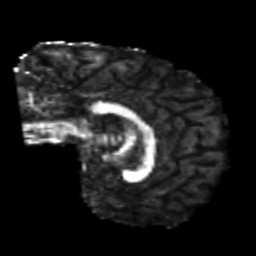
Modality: FA
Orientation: sagittal
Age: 21
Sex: male
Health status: healthy
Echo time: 0.074 s